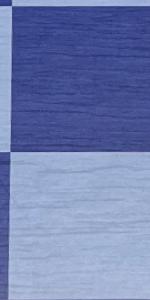
Label: Empty